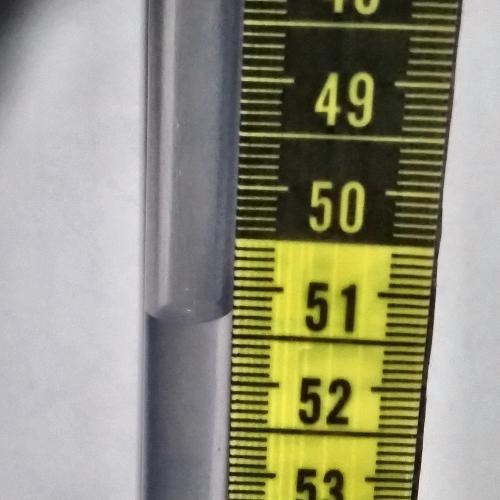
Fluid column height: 51.3 cm